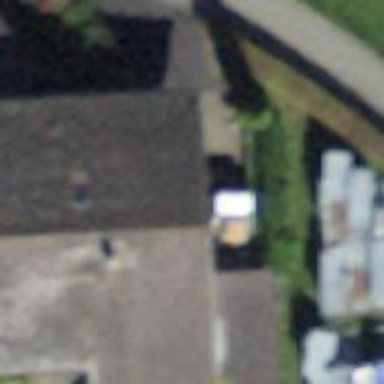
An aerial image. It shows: Residential building.